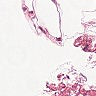
Metastatic tissue present: no